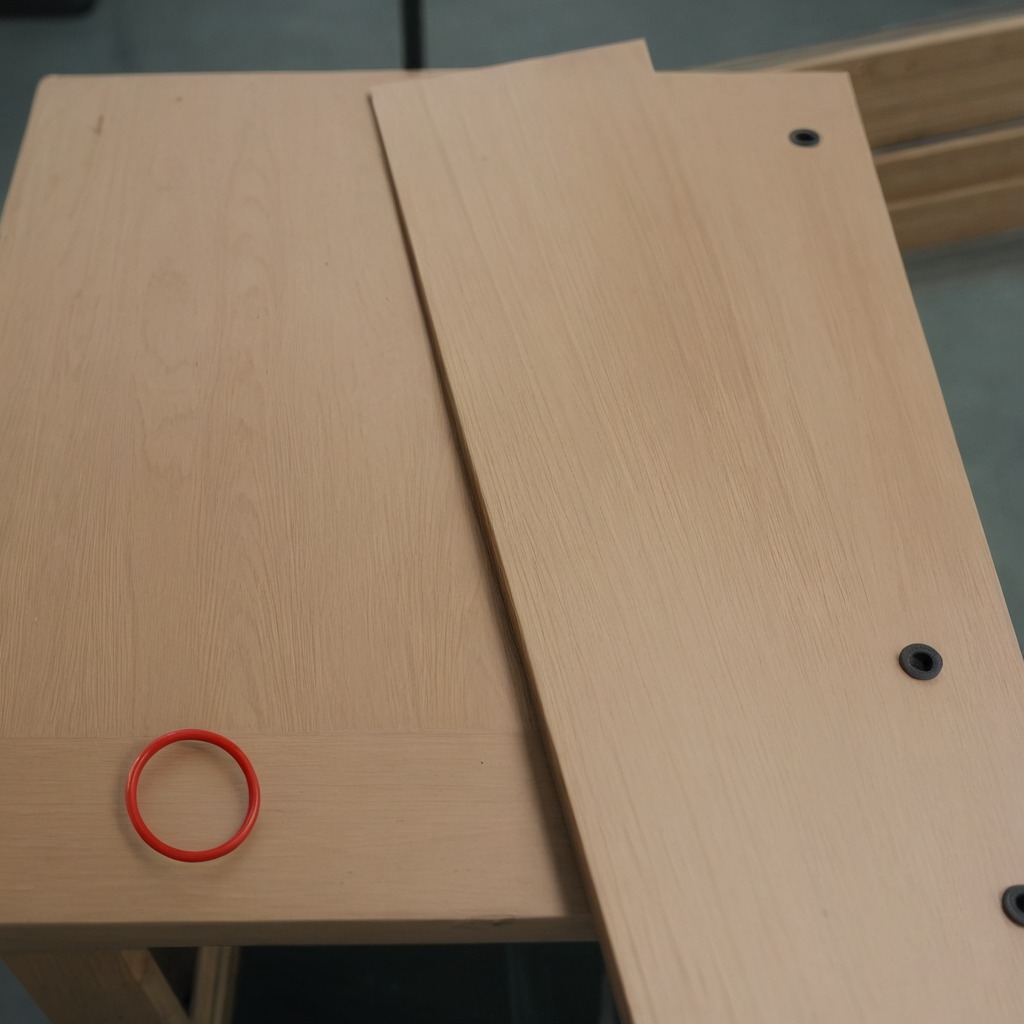
A rubber O-ring is lying on a workbench inside a coastal fishing gear workshop.